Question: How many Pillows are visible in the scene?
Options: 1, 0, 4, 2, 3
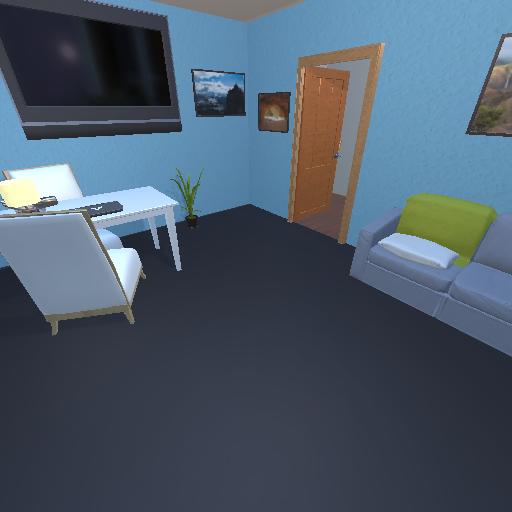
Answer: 1